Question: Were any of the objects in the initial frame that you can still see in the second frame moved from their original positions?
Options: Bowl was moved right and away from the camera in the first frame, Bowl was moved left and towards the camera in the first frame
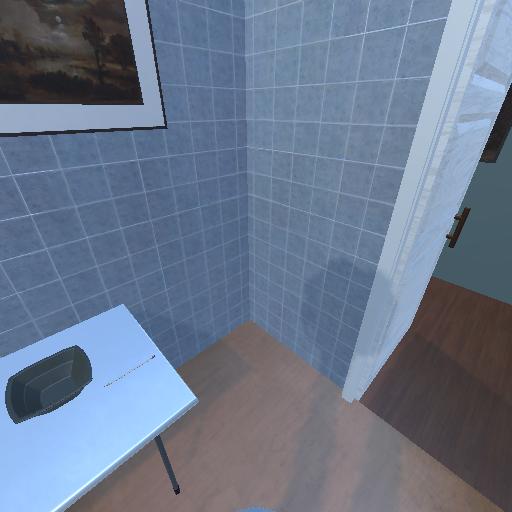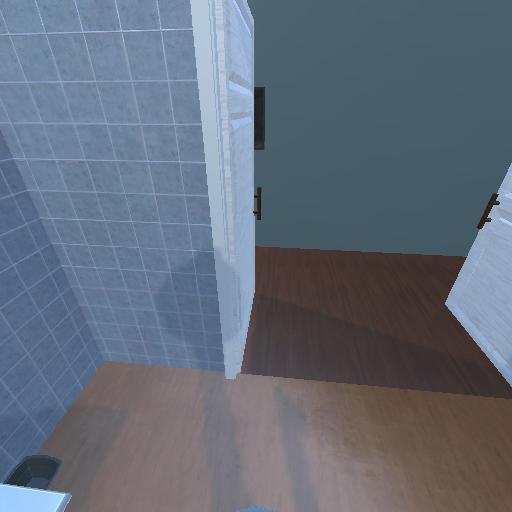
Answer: Bowl was moved right and away from the camera in the first frame